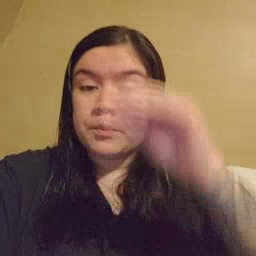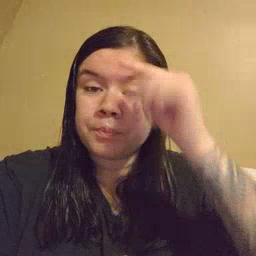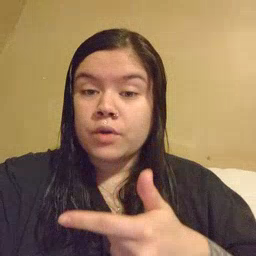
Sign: brother